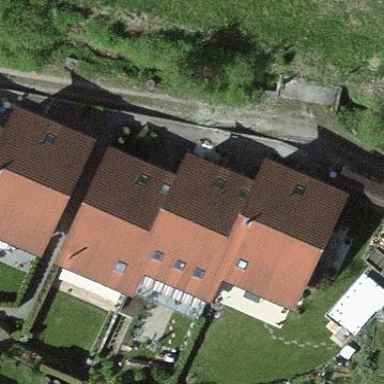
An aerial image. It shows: House with gabled roof that runs across the building.